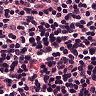
Metastatic tissue present: no